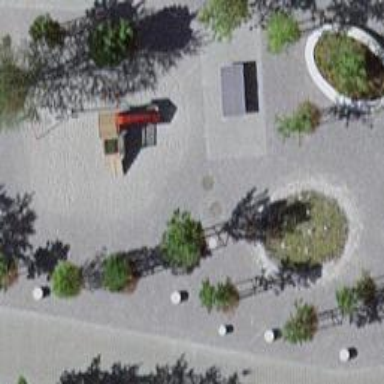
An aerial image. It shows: Playground with pebblestone surface.